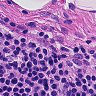
Metastatic tissue present: no